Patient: sex M, age 43
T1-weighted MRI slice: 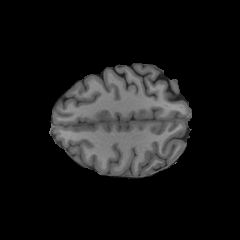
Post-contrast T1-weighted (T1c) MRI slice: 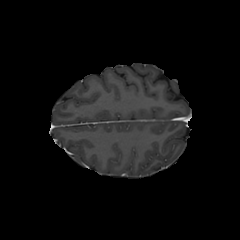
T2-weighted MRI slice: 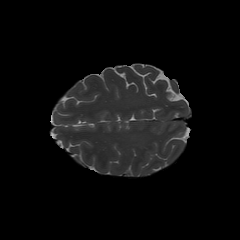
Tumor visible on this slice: no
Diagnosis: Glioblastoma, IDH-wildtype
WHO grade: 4